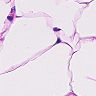
Metastatic tissue present: no